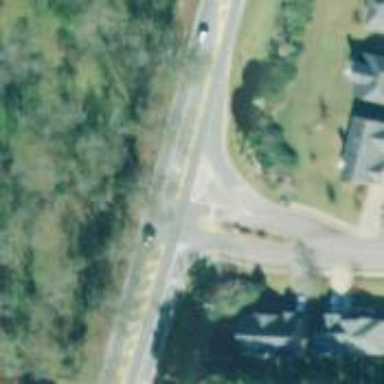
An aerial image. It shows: Secondary road with asphalt surface.